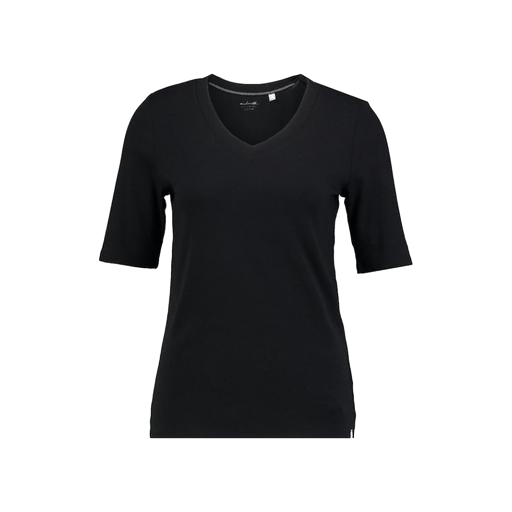
black v-neck t-shirt only macy, black v-neck top only macy, v-neck t-shirt, white background